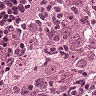
Metastatic tissue present: yes